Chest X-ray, AP view. Patient: 25 years old, sex M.
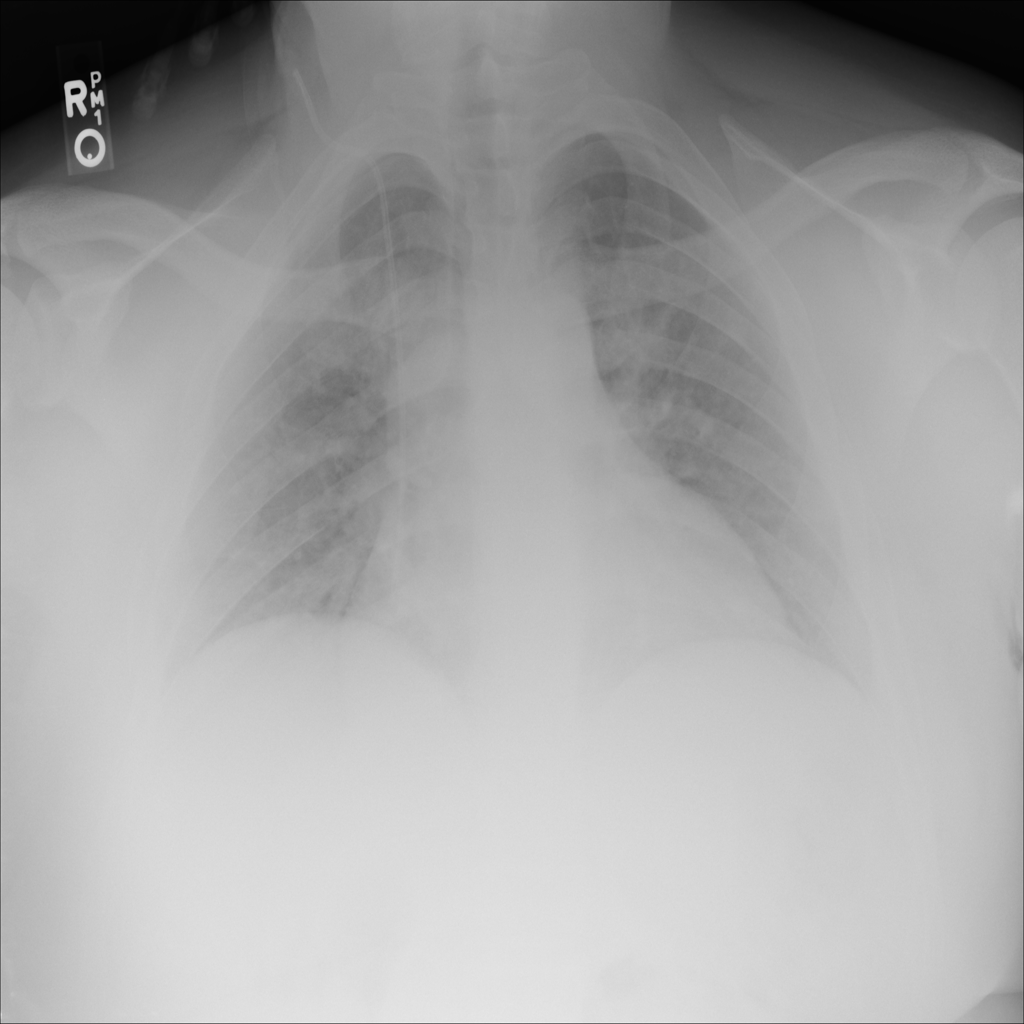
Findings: No Finding